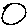
Label: circle